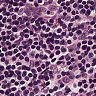
Metastatic tissue present: no